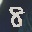
Label: 8